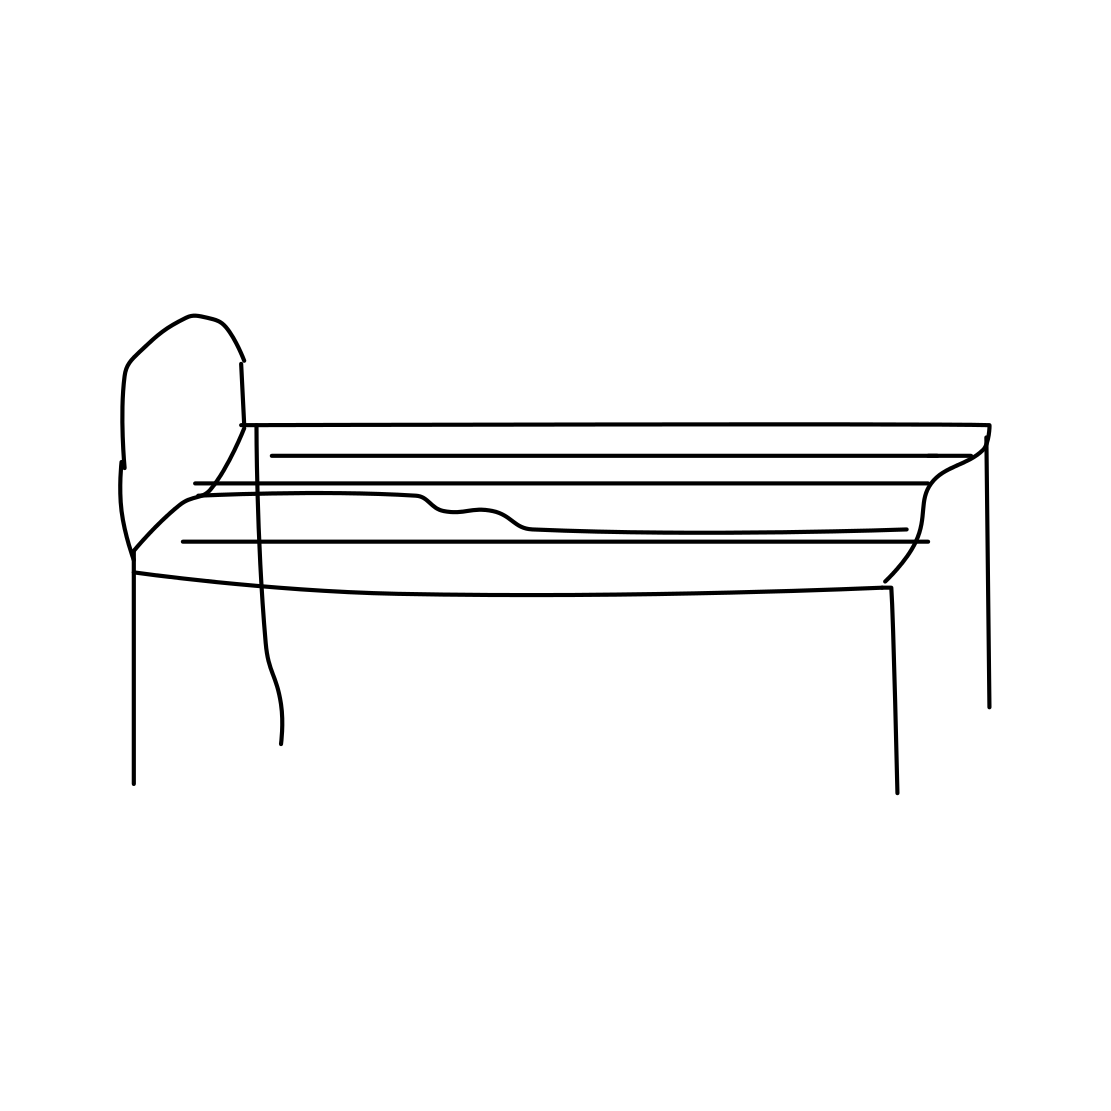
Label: bed